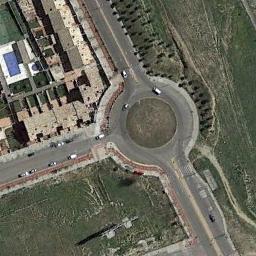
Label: roundabout